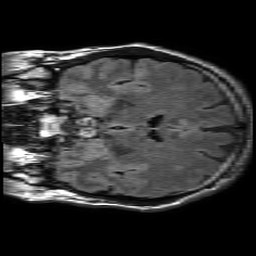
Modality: FLAIR
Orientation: coronal
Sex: male
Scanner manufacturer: philips
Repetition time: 11 s
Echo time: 0.125 s